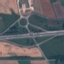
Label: Highway